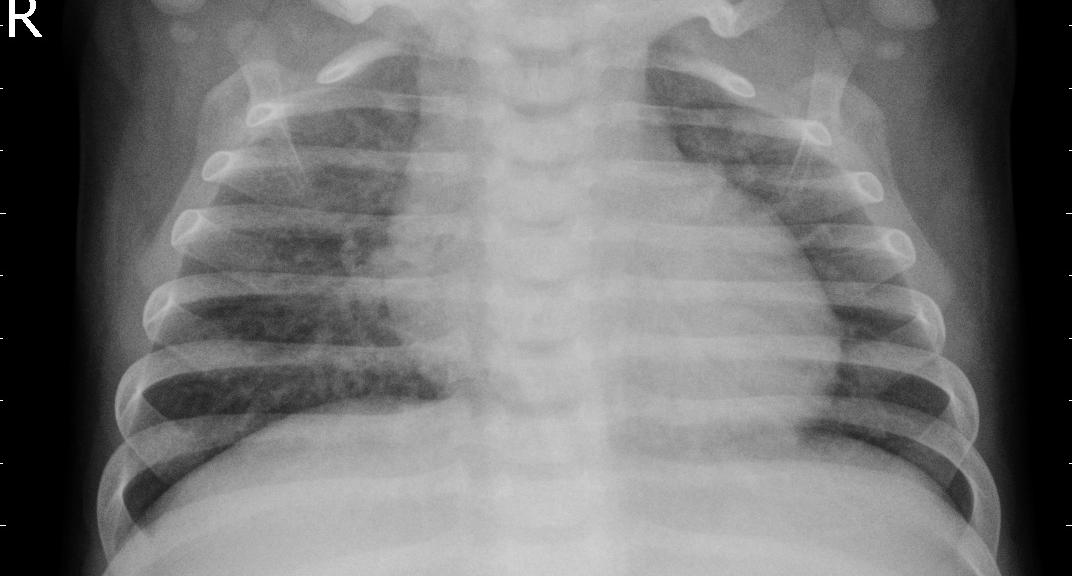
Diagnosis: PNEUMONIA